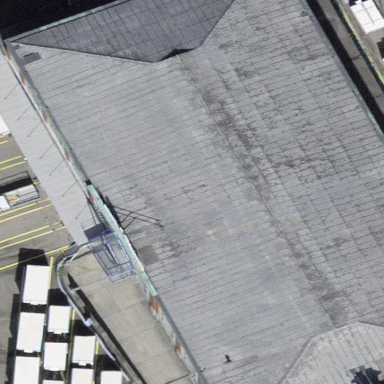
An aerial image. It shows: Building with tiled roof.